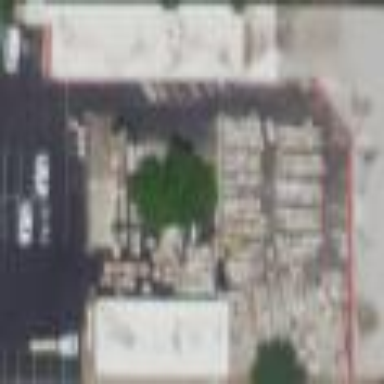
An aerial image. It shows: Commercial building.